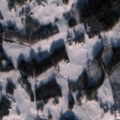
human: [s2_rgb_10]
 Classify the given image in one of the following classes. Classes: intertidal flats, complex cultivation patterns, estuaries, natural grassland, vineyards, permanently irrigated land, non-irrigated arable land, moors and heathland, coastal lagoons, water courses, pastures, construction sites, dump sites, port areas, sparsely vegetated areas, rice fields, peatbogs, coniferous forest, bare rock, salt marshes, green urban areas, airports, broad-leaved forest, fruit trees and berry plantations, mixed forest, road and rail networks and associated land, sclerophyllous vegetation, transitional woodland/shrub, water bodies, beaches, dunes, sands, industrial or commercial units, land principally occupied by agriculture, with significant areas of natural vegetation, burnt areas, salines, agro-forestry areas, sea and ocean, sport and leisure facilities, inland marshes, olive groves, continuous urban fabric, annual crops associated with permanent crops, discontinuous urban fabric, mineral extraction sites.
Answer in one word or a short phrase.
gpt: non-irrigated arable land, land principally occupied by agriculture, with significant areas of natural vegetation, coniferous forest